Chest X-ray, PA view. Patient: 77 years old, sex M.
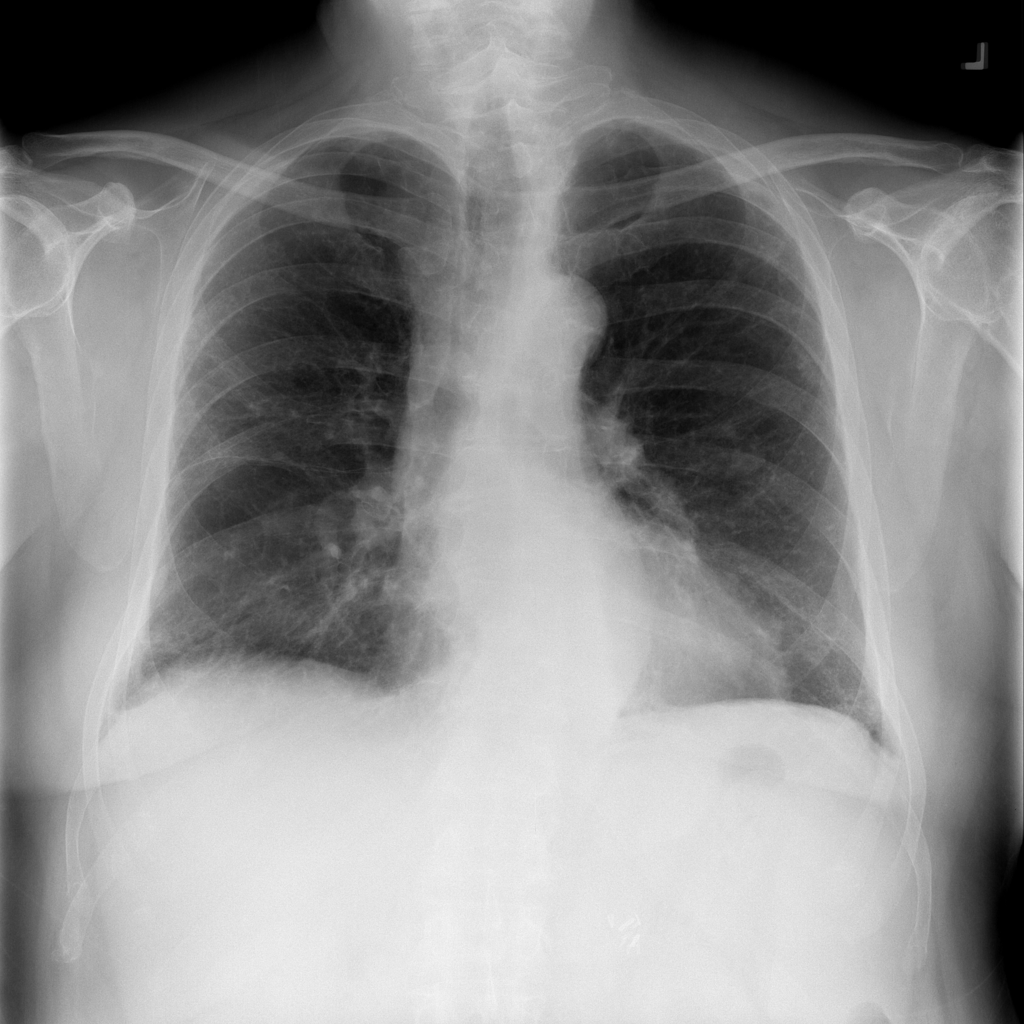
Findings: Infiltration